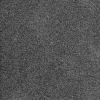
Atmospheric dust classification: dusty